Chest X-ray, PA view. Patient: 52 years old, sex M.
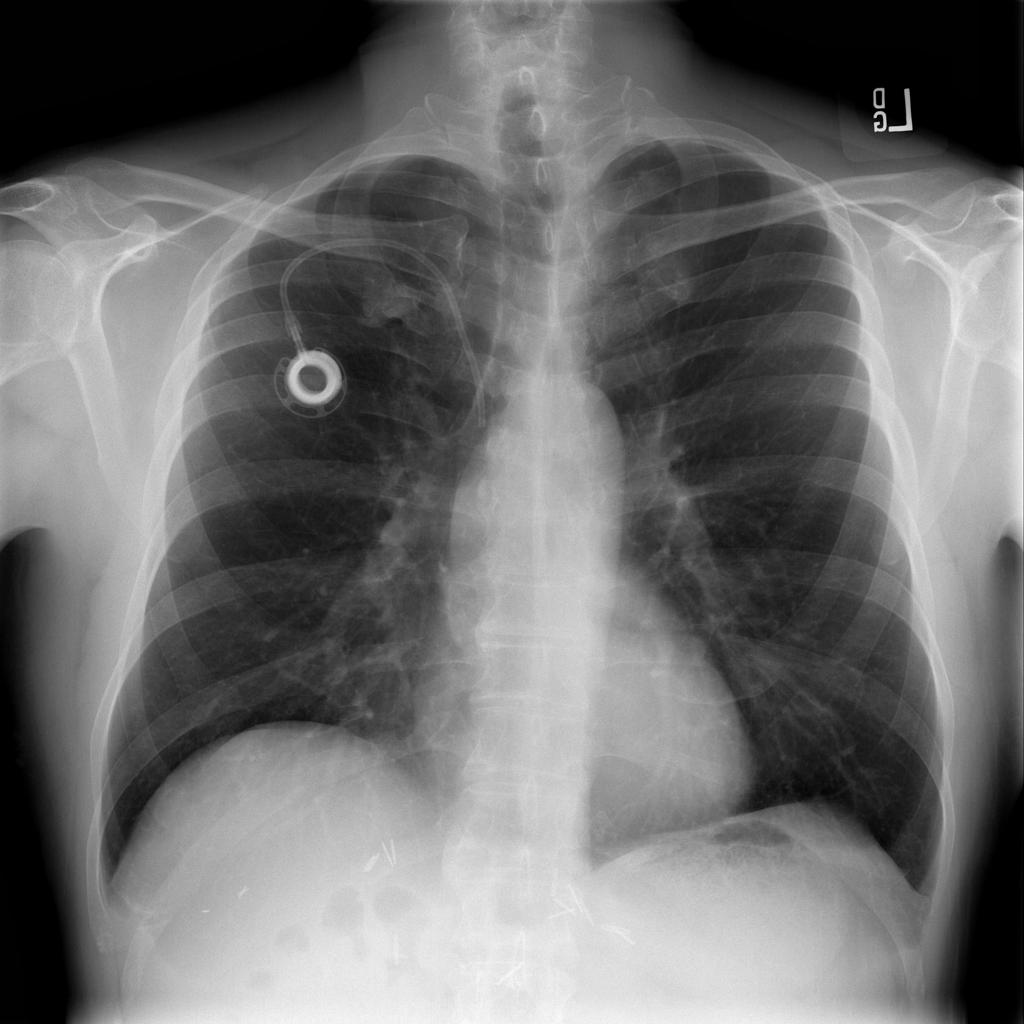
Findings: No Finding